Interaction volume radius: 5 \u00c5
Interaction volume height: 25 \u00c5
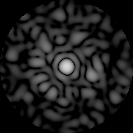
Disorder parameter: 0.8442